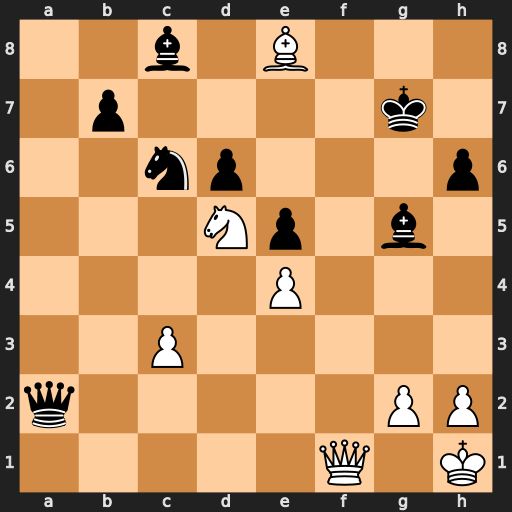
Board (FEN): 2b1B3/1p4k1/2np3p/3Np1b1/4P3/2P5/q5PP/5Q1K
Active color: w
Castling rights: -
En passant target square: -
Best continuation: Qf7+ Kh8 Qf8+